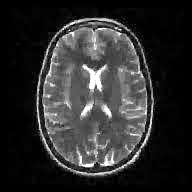
Label: notumor